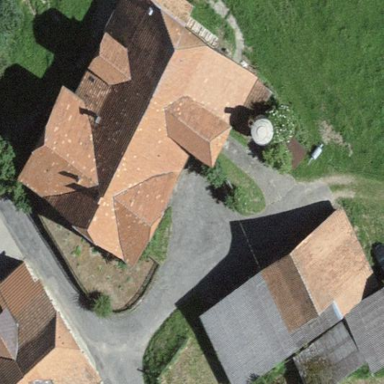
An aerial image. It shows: Farm building.